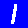
Digit: 1